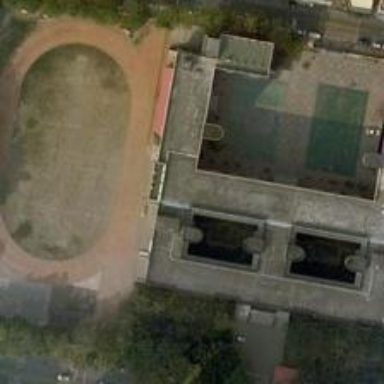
The area next to the road includes an old football field and several baksetball courts .